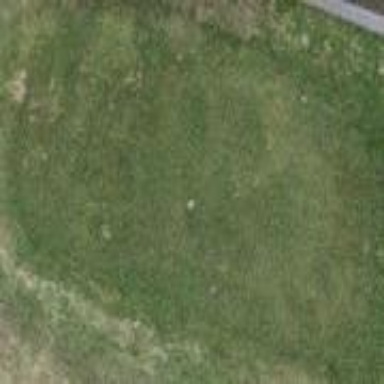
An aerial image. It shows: Golf tee on grassy land.